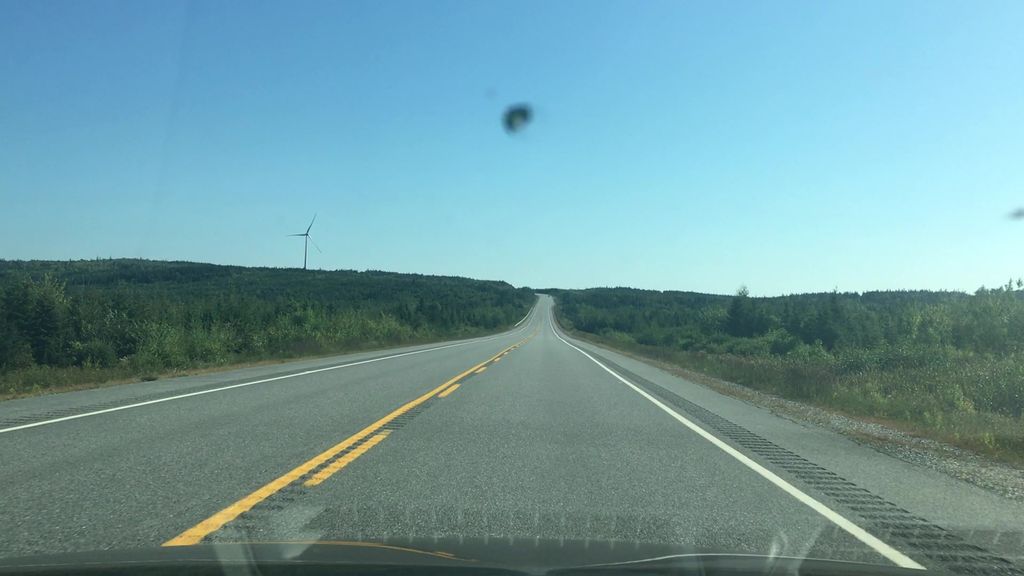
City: halifax